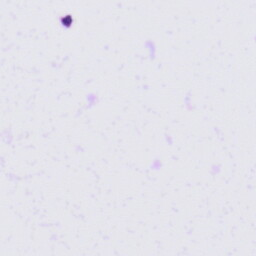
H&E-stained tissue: Tonsil